Question: Hi I am trying to get one user profile field value ( donation button code ) by username. Here are the tables

As I am not much experienced with MySQL and learning so I tried with few condition but somehow I am unable to understand how to check username with userprofile tables and get donation content.
'''
SELECT ^users.userid, ^users.handle, ^userprofile.title, ^userprofile.content
FROM ^users, ^userprofile
WHERE ^userprofile.userid=^users.handle AND title= 'donation'
'''
and trying to get output using 'echo $donation['content']'
But of course I know the query statement is not right but now I don't know how to write. Please help me.
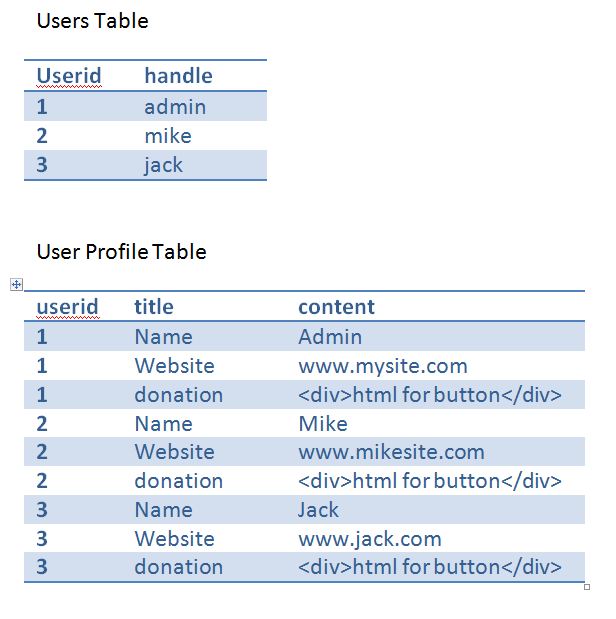
Answer: The simplest solution is nested SELECT
'''
SELECT 'content' FROM 'userprofile' WHERE 'userid' = (SELECT 'id' FROM 'users' WHERE 'handle' = ? LIMIT 1) AND 'title' = 'donation' LIMIT 1
'''